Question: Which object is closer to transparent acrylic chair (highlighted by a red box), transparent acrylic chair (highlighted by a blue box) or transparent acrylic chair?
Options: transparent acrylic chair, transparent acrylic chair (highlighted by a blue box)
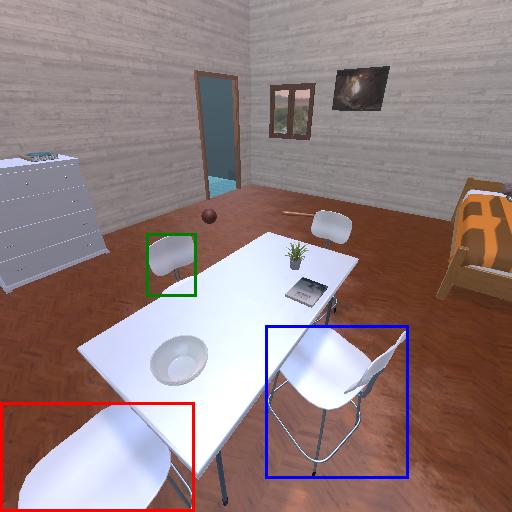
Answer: transparent acrylic chair